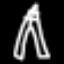
Label: The Eiffel Tower